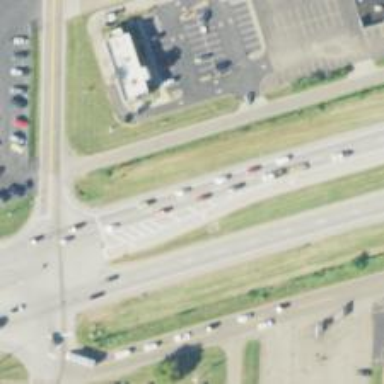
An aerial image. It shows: Trunk link highway.